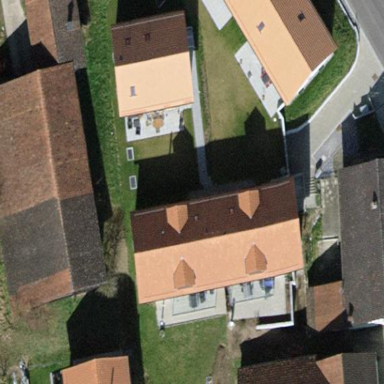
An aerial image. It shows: Semidetached house with gabled roof.